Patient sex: M
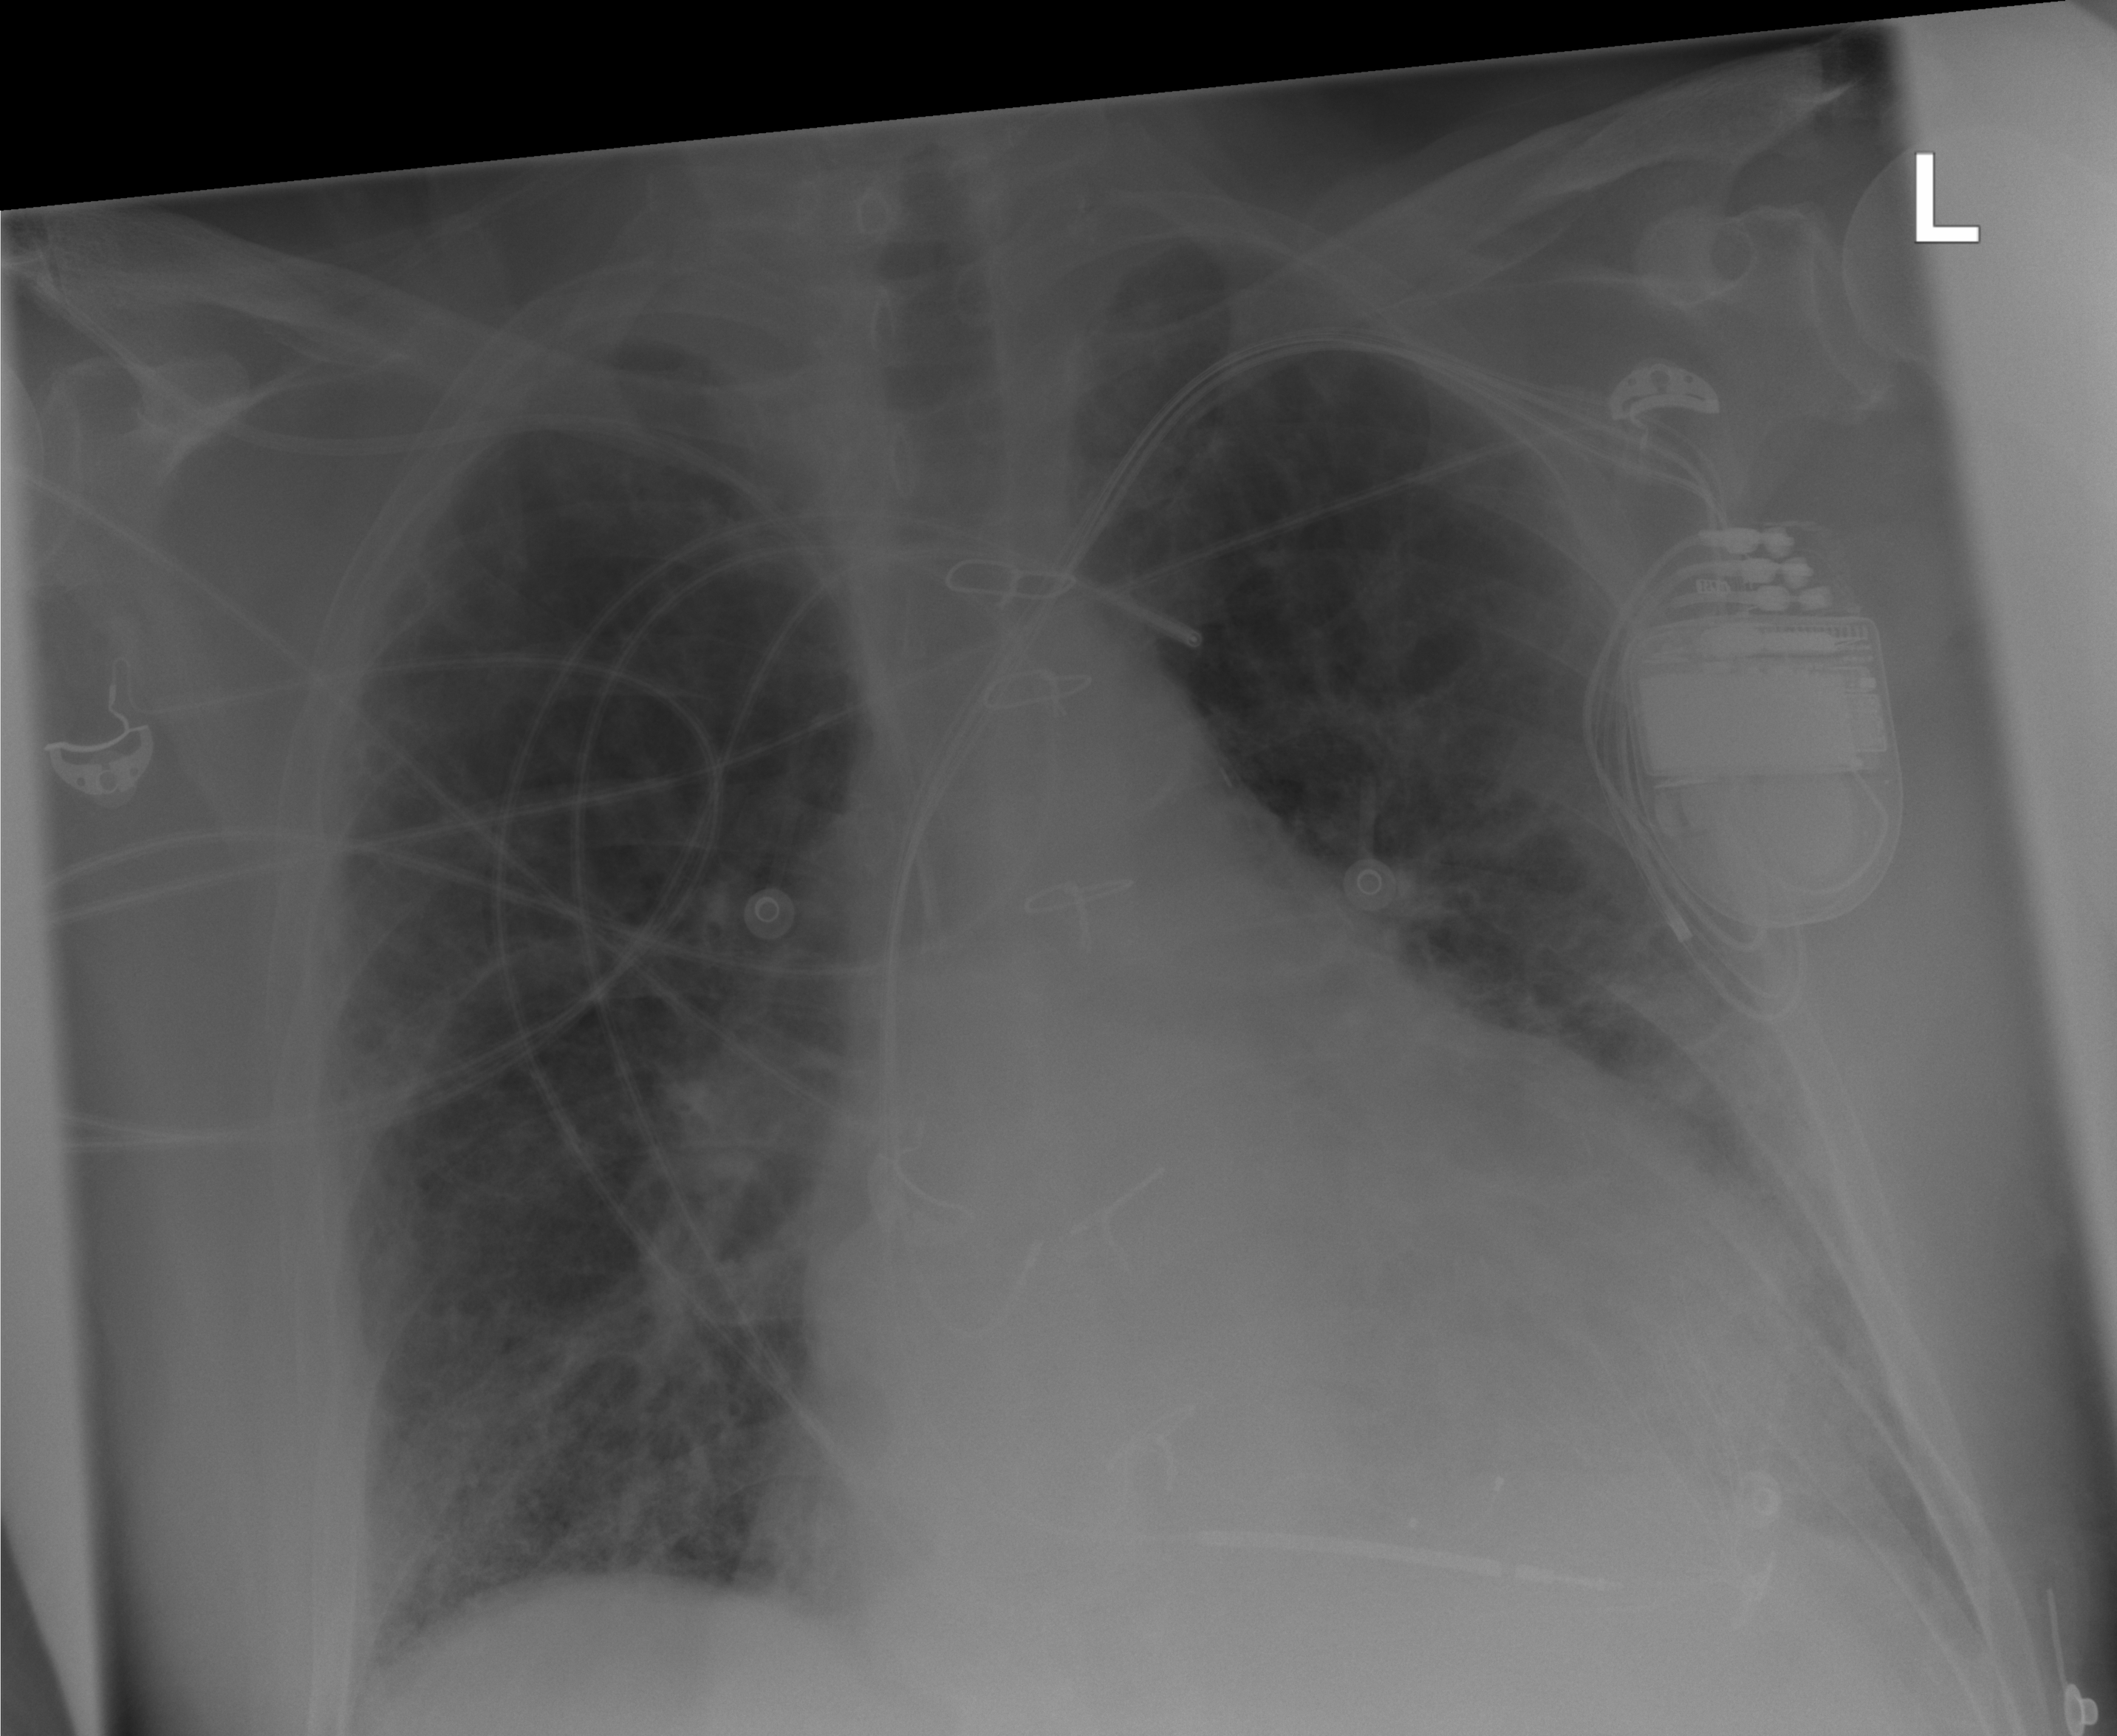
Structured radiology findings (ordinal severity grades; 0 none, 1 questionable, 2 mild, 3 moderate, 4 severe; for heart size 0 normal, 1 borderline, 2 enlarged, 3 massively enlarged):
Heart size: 2
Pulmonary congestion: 2
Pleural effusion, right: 0
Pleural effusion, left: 1
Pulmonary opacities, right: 0
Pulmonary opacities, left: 0
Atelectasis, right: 0
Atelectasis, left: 2